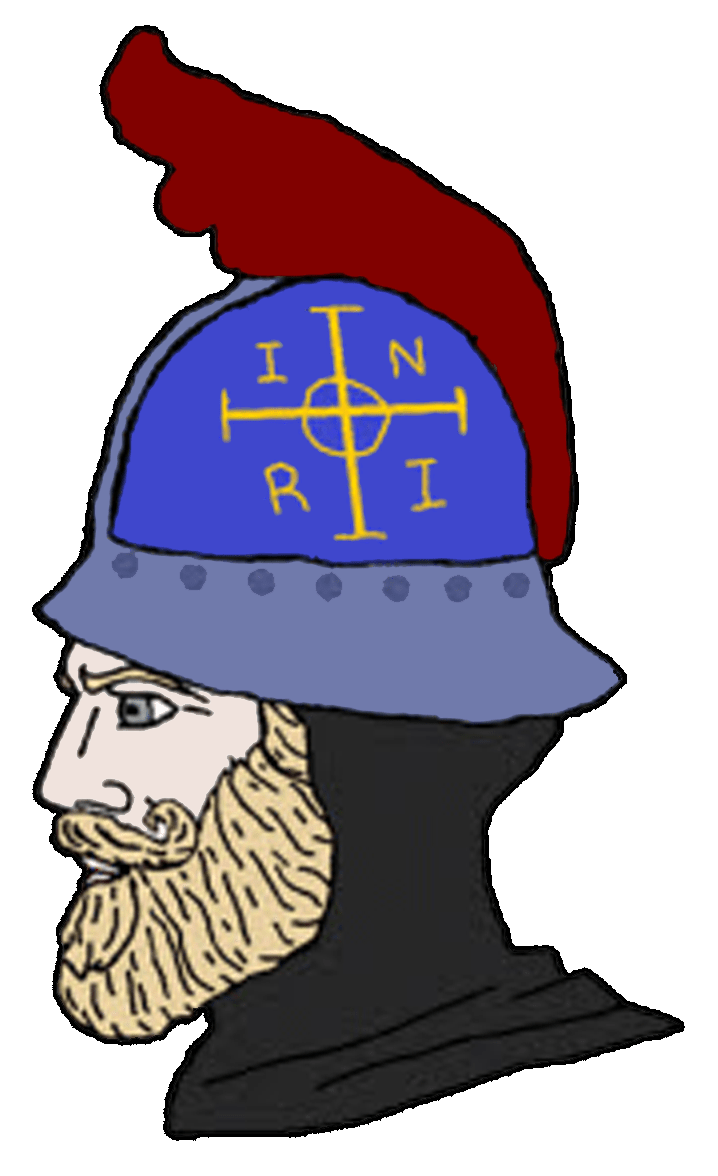
Label: 4_Yes_Chad